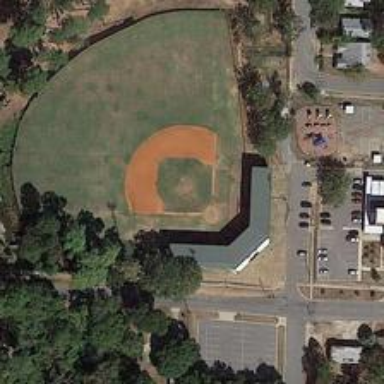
A half-new baseball field is decorated with exuberant plants nearby .